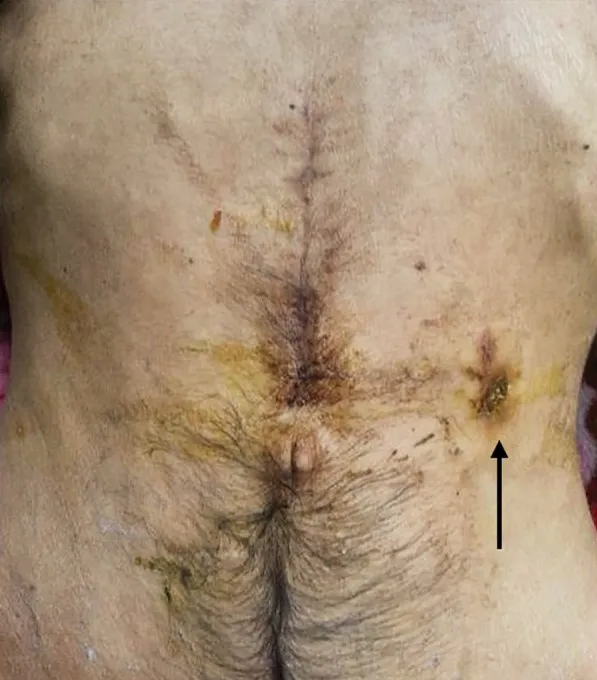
Jejunostomy site and healthy abdominal scar.
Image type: medical_photograph (skin_photograph)